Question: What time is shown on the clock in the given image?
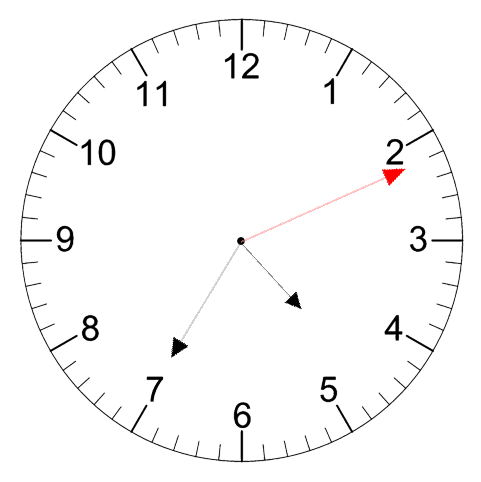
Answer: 04:35:11